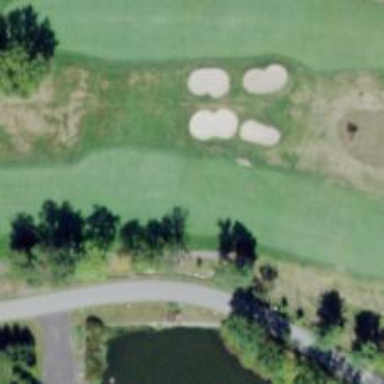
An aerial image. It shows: Golf hole.